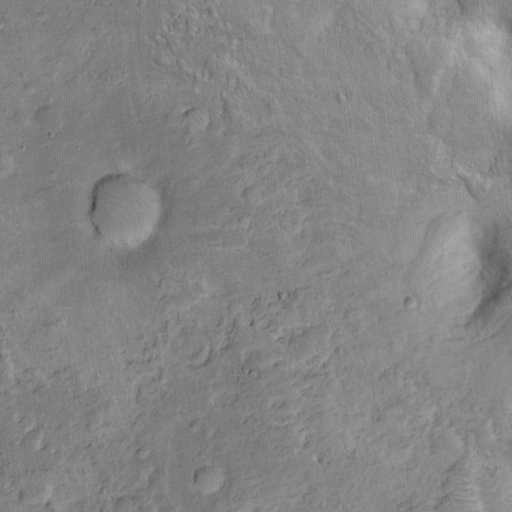
Objects detected: cone, cone, cone